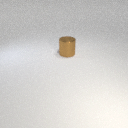
large brown metal cylinder